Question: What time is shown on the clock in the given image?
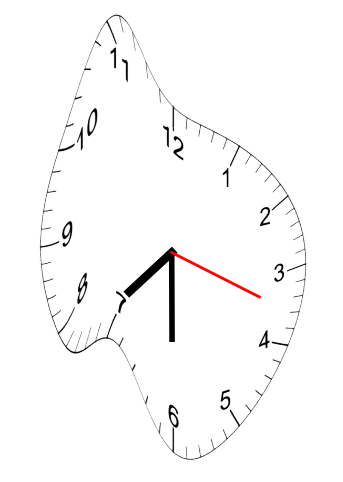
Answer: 07:30:18